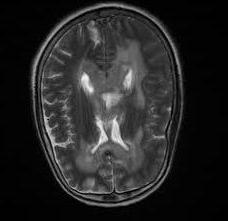
Label: notumor